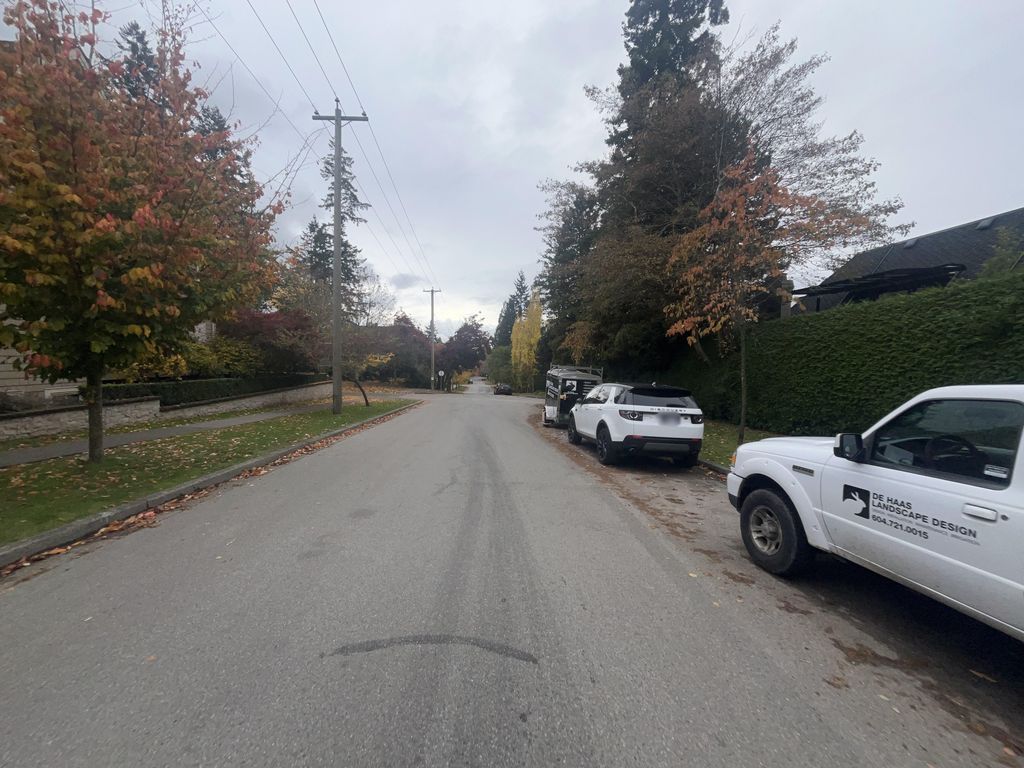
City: vancouver